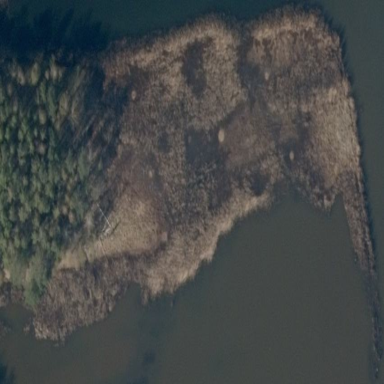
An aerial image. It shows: Wetland area dominated by reedbeds.